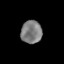
Tissue: prostate
Cell type: T cells
Senescence score: 0.3381
Nuclear area (px): 470
Mean DAPI intensity: 125.068